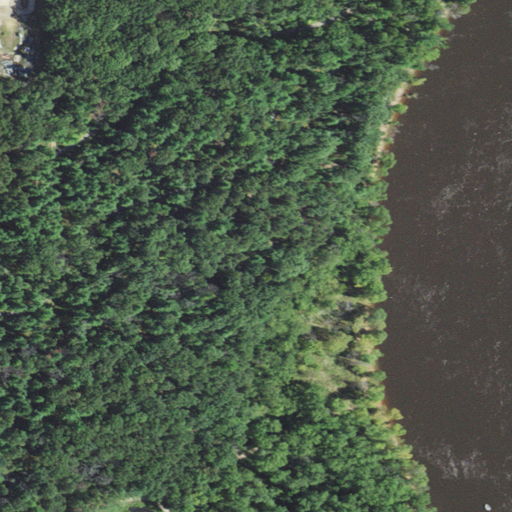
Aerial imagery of valley in Wisconsin named Lower Dells containing mixed forest, deciduous forest, open water, woody wetlands, evergreen forest, low intensity development, pasture, herbaceous wetlands, and medium intensity development